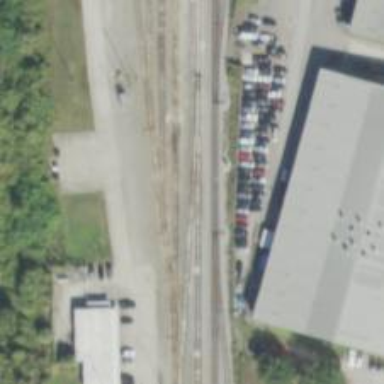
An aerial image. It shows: Railway siding for service.